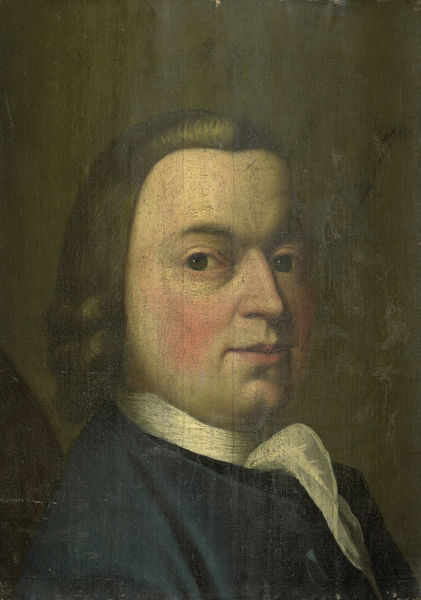
Titel: Gerrit Schnetzler
Standort: Amsterdam
Institution: Rijksmuseum
Schlagwörter: brun, foulard, homme, portrait, blanc, bois, cheveux, peinture, bleu, huile, buste, rose, veste, perruque, jeune homme, trois-quart, panneau, fossette